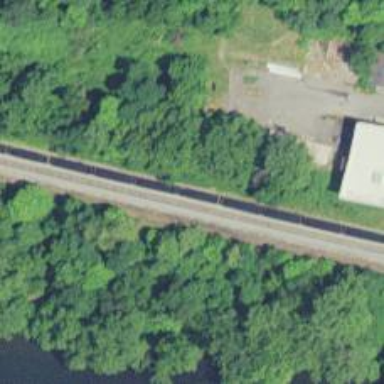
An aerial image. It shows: Railway siding with rails.